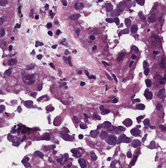
Tumor epithelial tissue: yes
Tumor-associated stroma tissue: yes
Normal tissue: no